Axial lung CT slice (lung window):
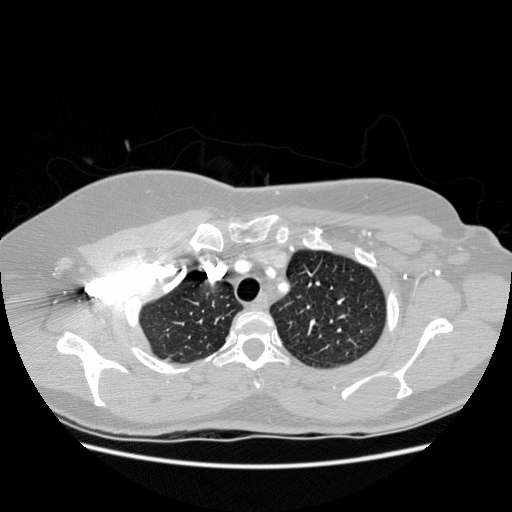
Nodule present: no